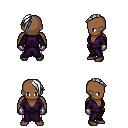
a pixel art fantasy rpg character, male body template, human, dark skin, purple robe, white pants, white long mohawk hairstyle, metal gloves, maroon shoes, four views (front, back, left, right), 2x2 character sprite sheet, small pixel art, hard edges, no anti-aliasing